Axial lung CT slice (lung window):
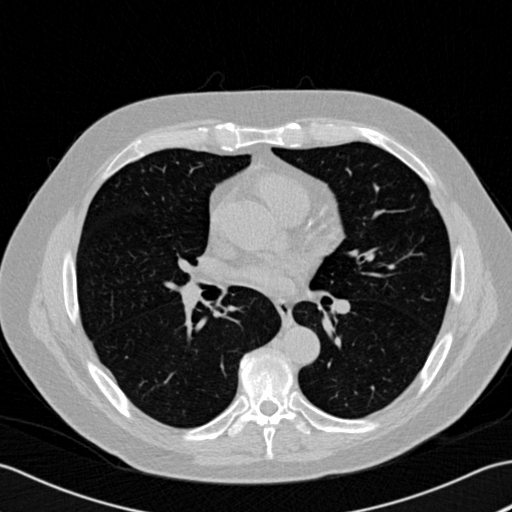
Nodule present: no